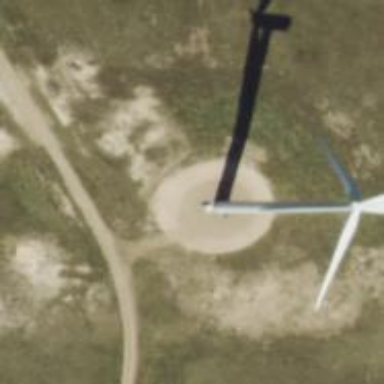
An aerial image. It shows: Wind power generator with wind turbines.